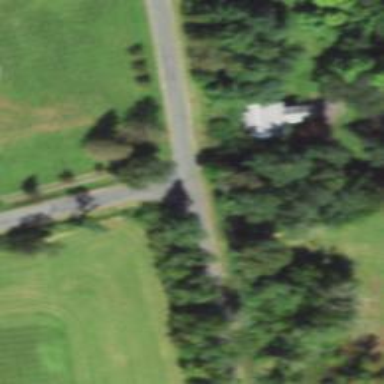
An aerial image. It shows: Unclassified road.